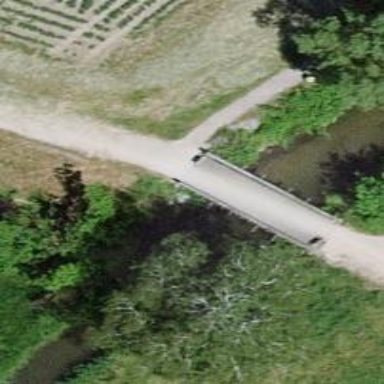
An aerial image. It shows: Track road with bridge.